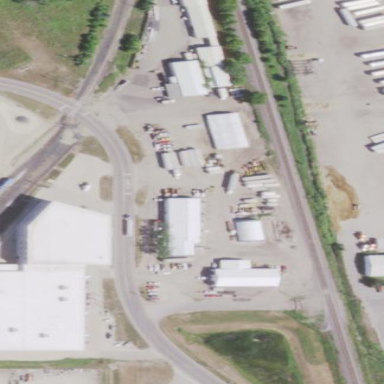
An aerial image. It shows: Industrial area.